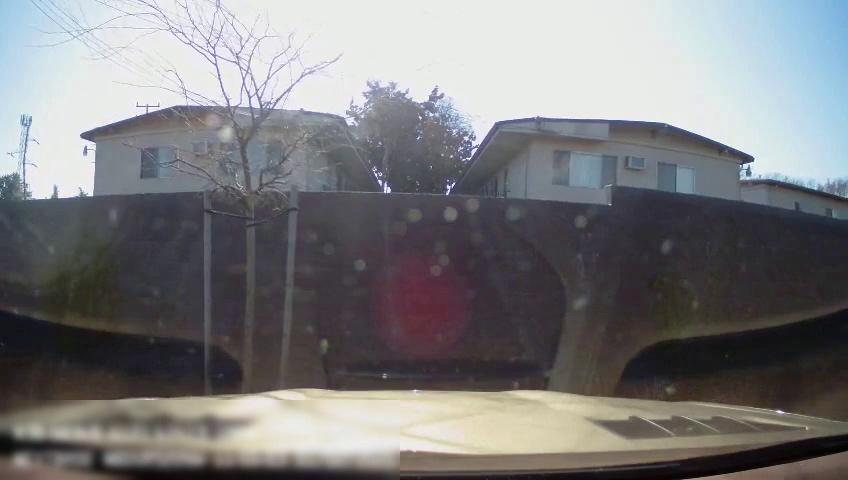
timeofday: Day
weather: Sunny